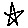
Label: star